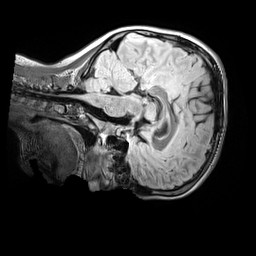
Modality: FLAIR
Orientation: sagittal
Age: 11
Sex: male
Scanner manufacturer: siemens
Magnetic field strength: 3 T
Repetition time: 5 s
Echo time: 0.388 s